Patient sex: F
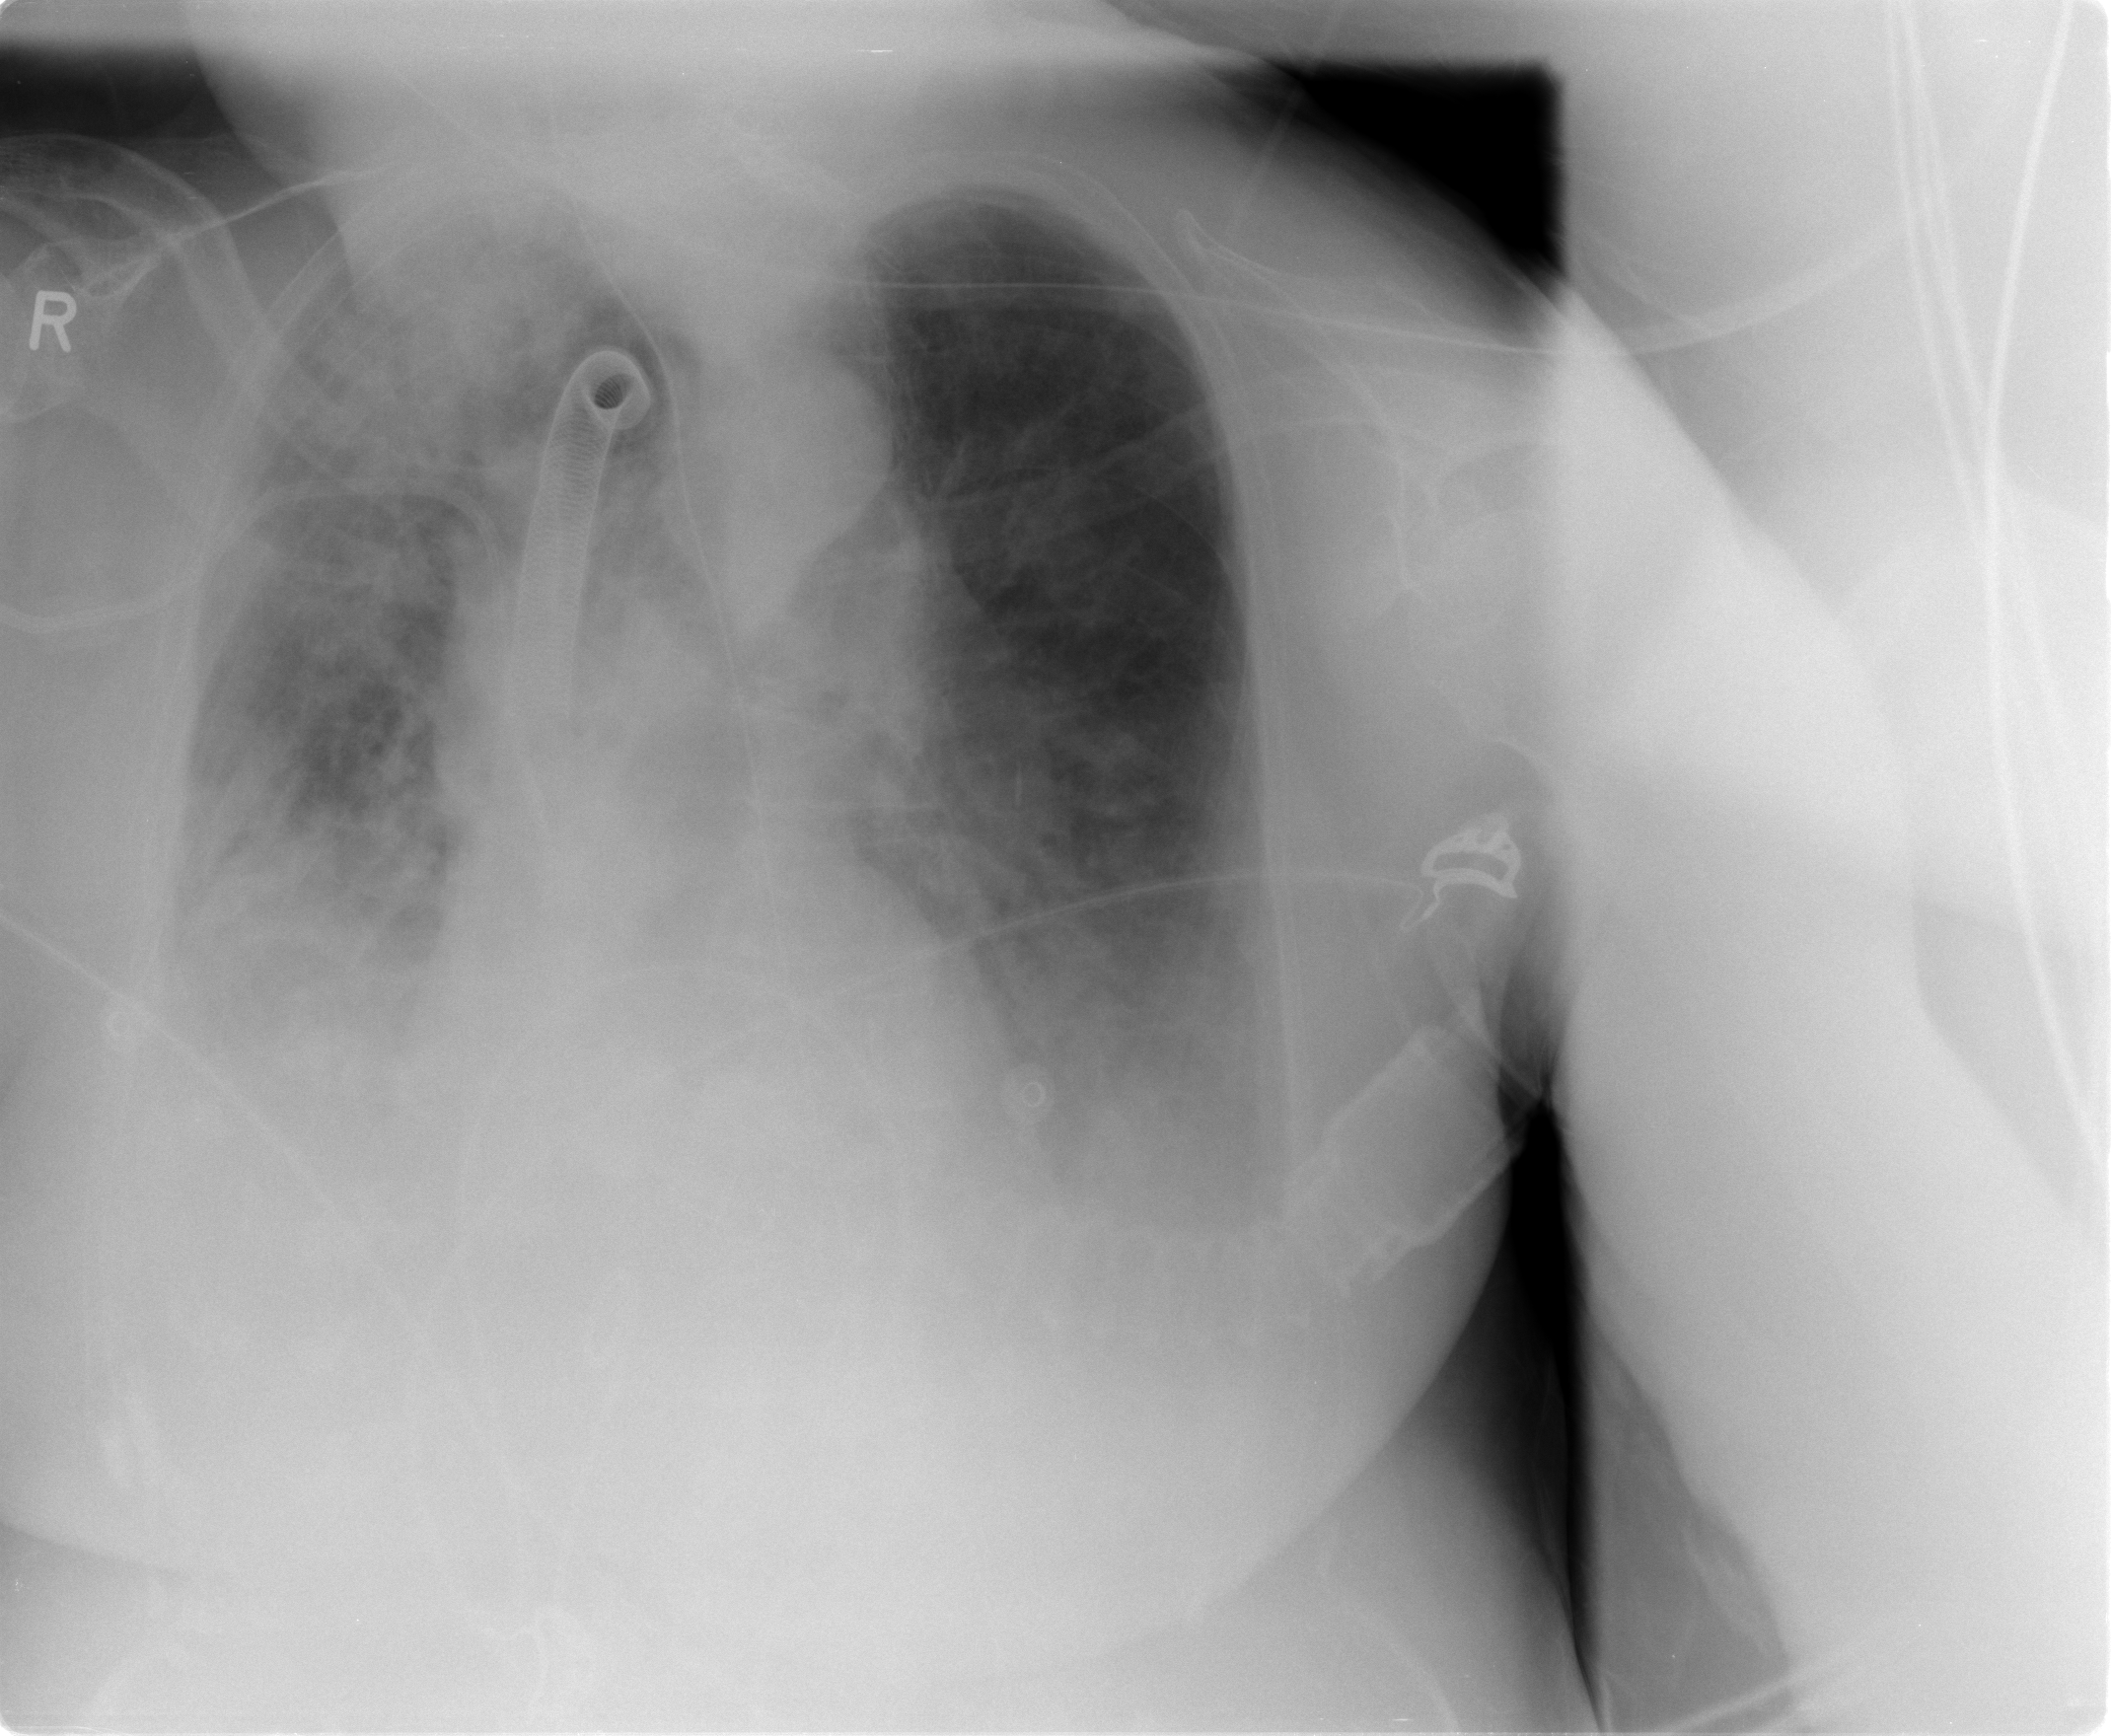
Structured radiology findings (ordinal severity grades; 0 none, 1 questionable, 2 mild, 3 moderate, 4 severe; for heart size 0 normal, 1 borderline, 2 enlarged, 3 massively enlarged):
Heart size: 0
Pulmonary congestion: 0
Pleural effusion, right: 3
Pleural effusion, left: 3
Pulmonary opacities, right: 4
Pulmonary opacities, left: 0
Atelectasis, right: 3
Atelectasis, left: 2